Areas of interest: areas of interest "Medical"
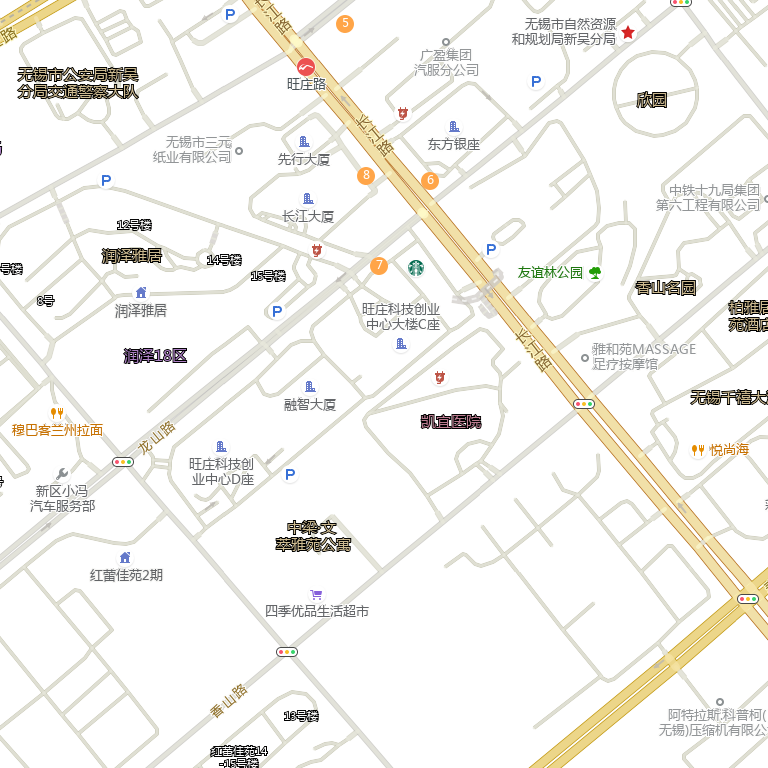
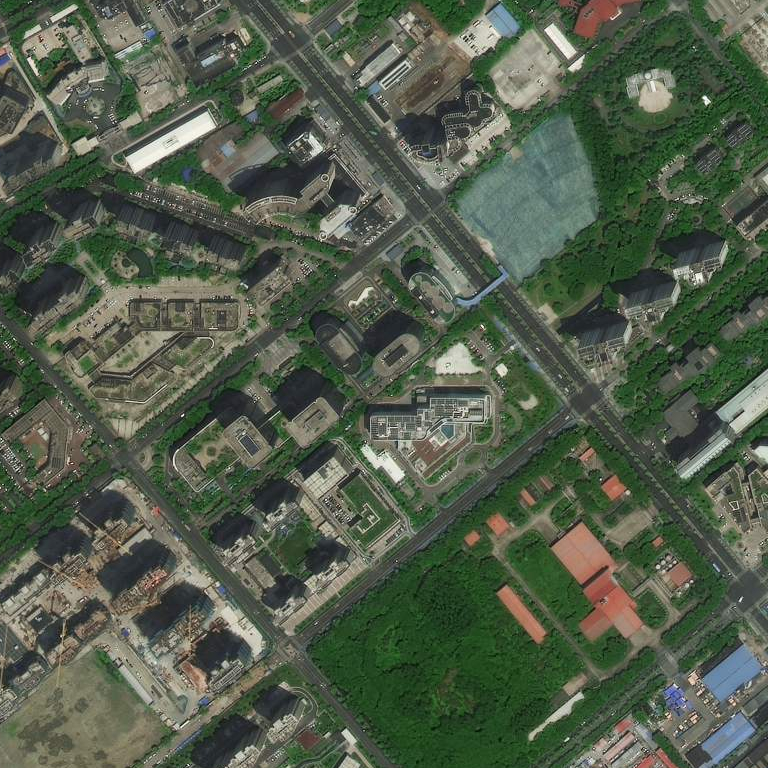